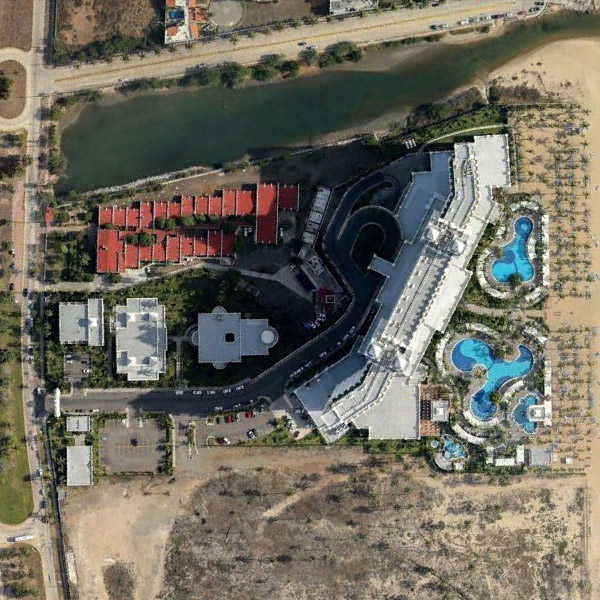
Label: Resort